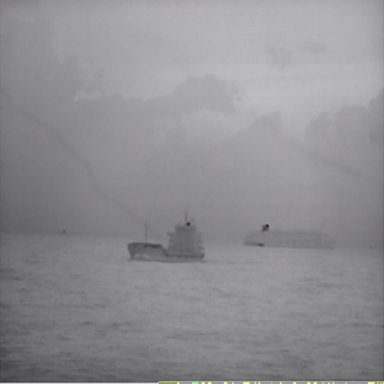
There are two objects shown in the infrared image, including a liner, and a fishing_boat.